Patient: sex F, age 65
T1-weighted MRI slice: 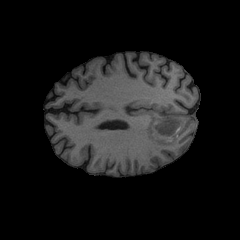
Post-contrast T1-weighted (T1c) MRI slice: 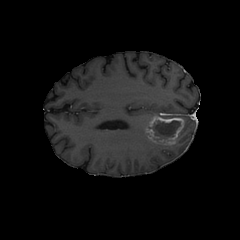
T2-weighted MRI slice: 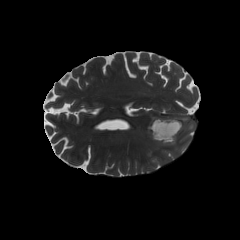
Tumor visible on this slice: yes
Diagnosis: Glioblastoma, IDH-wildtype
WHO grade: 4